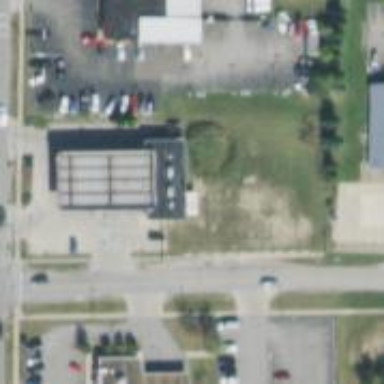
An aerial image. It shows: Convenience shop.